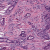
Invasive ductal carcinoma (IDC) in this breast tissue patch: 1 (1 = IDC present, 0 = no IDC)